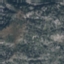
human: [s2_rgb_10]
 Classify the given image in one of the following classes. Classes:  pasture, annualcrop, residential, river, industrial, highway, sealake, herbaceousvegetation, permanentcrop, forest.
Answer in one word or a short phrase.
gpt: HerbaceousVegetation